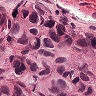
Metastatic tissue present: yes